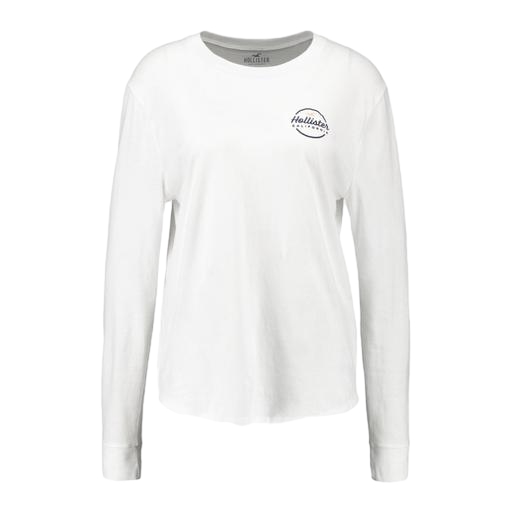
blue iconic women's long-sleeved t-shirt, white long sleeve logo t-shirt, white women's classic long-sleeve t-shirt, white background